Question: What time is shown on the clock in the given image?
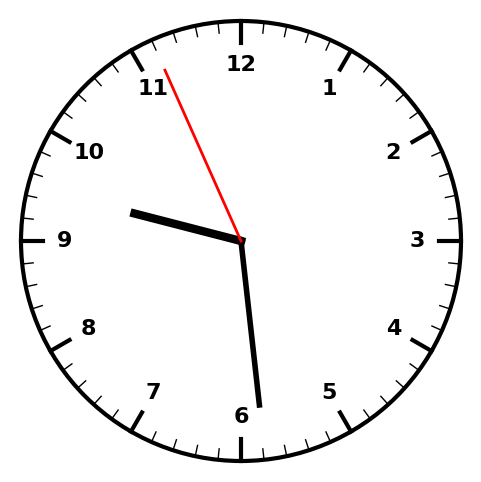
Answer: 09:28:56